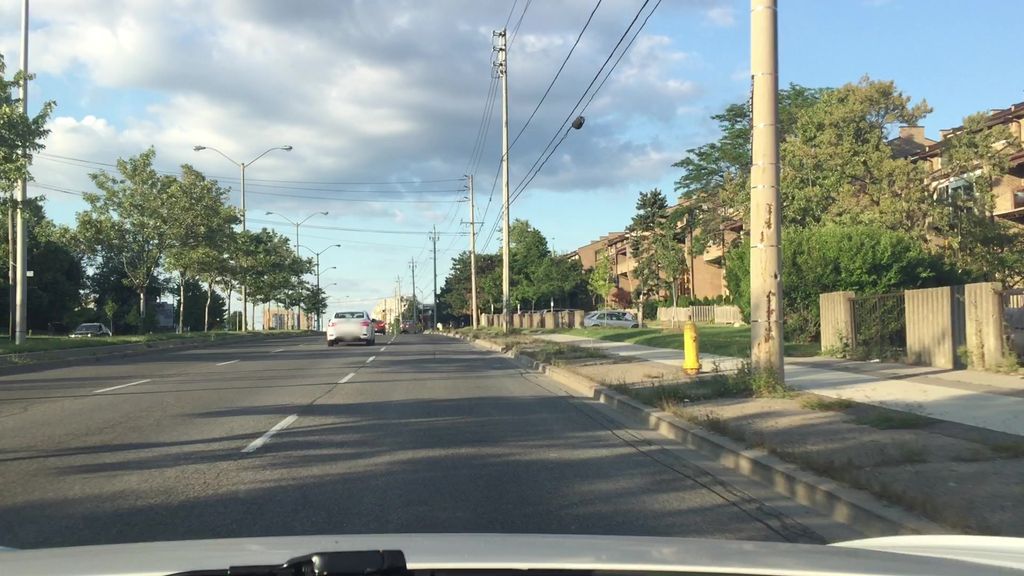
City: toronto